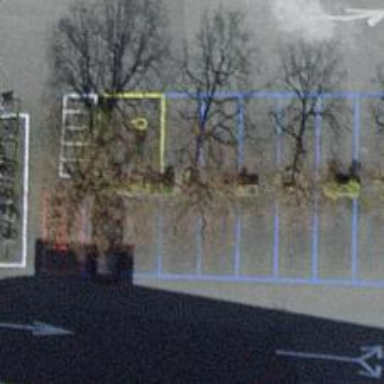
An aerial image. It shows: Urban tree with broadleaved deciduous leaves. The tree is surrounded by concrete.